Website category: university
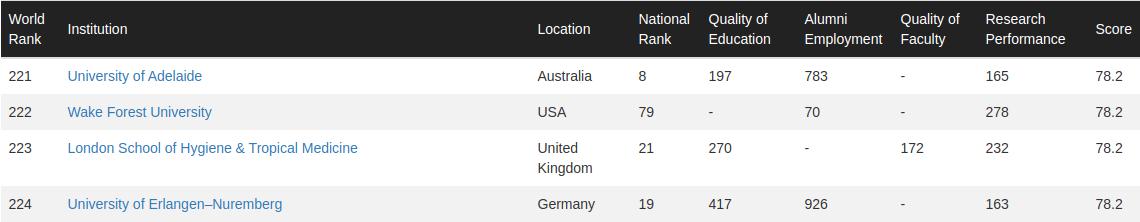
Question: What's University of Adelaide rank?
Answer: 221

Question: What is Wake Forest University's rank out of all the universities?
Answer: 222

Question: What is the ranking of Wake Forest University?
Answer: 222

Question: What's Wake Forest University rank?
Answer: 222

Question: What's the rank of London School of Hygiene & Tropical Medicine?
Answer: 223

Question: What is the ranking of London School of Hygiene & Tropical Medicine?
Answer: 223

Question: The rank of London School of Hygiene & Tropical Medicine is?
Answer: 223

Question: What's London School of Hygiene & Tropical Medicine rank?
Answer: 223

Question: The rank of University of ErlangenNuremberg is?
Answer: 224

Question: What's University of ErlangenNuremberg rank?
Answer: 224

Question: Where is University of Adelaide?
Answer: Australia

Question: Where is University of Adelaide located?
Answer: Australia

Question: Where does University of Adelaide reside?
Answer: Australia

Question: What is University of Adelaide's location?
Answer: Australia

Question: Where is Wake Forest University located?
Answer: USA

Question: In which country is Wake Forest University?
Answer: USA

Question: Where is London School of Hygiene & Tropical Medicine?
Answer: United Kingdom

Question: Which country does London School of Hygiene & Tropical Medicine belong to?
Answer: United Kingdom

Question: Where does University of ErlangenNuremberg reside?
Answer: Germany

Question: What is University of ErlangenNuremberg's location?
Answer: Germany

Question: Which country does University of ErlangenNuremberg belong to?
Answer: Germany

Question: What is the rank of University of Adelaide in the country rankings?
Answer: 8

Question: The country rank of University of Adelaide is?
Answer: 8

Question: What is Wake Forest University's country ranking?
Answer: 79

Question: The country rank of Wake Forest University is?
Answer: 79

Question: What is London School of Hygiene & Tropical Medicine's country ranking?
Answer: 21

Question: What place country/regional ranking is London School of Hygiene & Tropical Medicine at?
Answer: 21

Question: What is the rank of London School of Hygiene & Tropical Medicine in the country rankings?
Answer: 21

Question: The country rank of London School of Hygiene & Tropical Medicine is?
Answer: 21

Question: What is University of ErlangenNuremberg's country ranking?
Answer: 19

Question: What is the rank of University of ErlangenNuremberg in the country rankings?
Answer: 19

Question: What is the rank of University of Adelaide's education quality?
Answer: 197

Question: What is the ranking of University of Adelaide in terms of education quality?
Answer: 197

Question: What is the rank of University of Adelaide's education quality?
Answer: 197

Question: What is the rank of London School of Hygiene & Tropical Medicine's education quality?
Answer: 270

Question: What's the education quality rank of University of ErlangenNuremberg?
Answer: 417

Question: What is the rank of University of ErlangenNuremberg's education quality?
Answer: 417

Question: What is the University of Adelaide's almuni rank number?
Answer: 783

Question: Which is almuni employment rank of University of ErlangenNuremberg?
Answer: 926

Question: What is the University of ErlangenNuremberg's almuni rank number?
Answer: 926

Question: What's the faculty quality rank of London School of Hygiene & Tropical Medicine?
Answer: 172

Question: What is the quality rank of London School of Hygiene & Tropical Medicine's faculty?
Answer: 172

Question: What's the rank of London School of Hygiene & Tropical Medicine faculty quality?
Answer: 172

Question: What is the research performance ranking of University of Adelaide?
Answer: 165

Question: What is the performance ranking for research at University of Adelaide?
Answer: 165

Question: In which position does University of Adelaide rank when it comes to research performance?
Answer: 165

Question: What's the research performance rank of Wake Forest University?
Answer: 278

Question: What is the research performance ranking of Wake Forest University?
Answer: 278

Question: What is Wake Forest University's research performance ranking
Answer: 278

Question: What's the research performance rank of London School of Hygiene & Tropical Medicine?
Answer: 232

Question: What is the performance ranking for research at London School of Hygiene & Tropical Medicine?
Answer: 232

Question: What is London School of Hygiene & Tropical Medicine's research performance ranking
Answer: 232

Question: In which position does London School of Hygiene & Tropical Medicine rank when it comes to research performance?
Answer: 232

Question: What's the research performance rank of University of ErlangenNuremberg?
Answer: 163

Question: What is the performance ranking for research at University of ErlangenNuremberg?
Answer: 163

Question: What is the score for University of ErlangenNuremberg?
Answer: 78.2

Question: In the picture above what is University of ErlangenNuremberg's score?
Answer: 78.2

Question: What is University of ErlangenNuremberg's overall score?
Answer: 78.2

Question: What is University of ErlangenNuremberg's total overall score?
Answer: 78.2

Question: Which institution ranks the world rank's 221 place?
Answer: University of Adelaide

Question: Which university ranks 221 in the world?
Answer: University of Adelaide

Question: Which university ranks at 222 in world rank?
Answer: Wake Forest University

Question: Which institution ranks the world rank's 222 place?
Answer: Wake Forest University

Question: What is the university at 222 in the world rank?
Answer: Wake Forest University